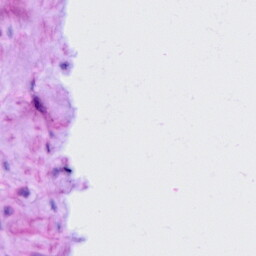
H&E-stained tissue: Cervix